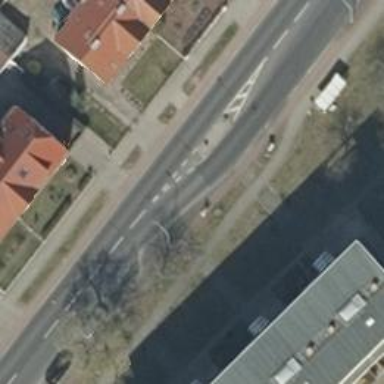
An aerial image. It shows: Traffic calming island.